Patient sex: M
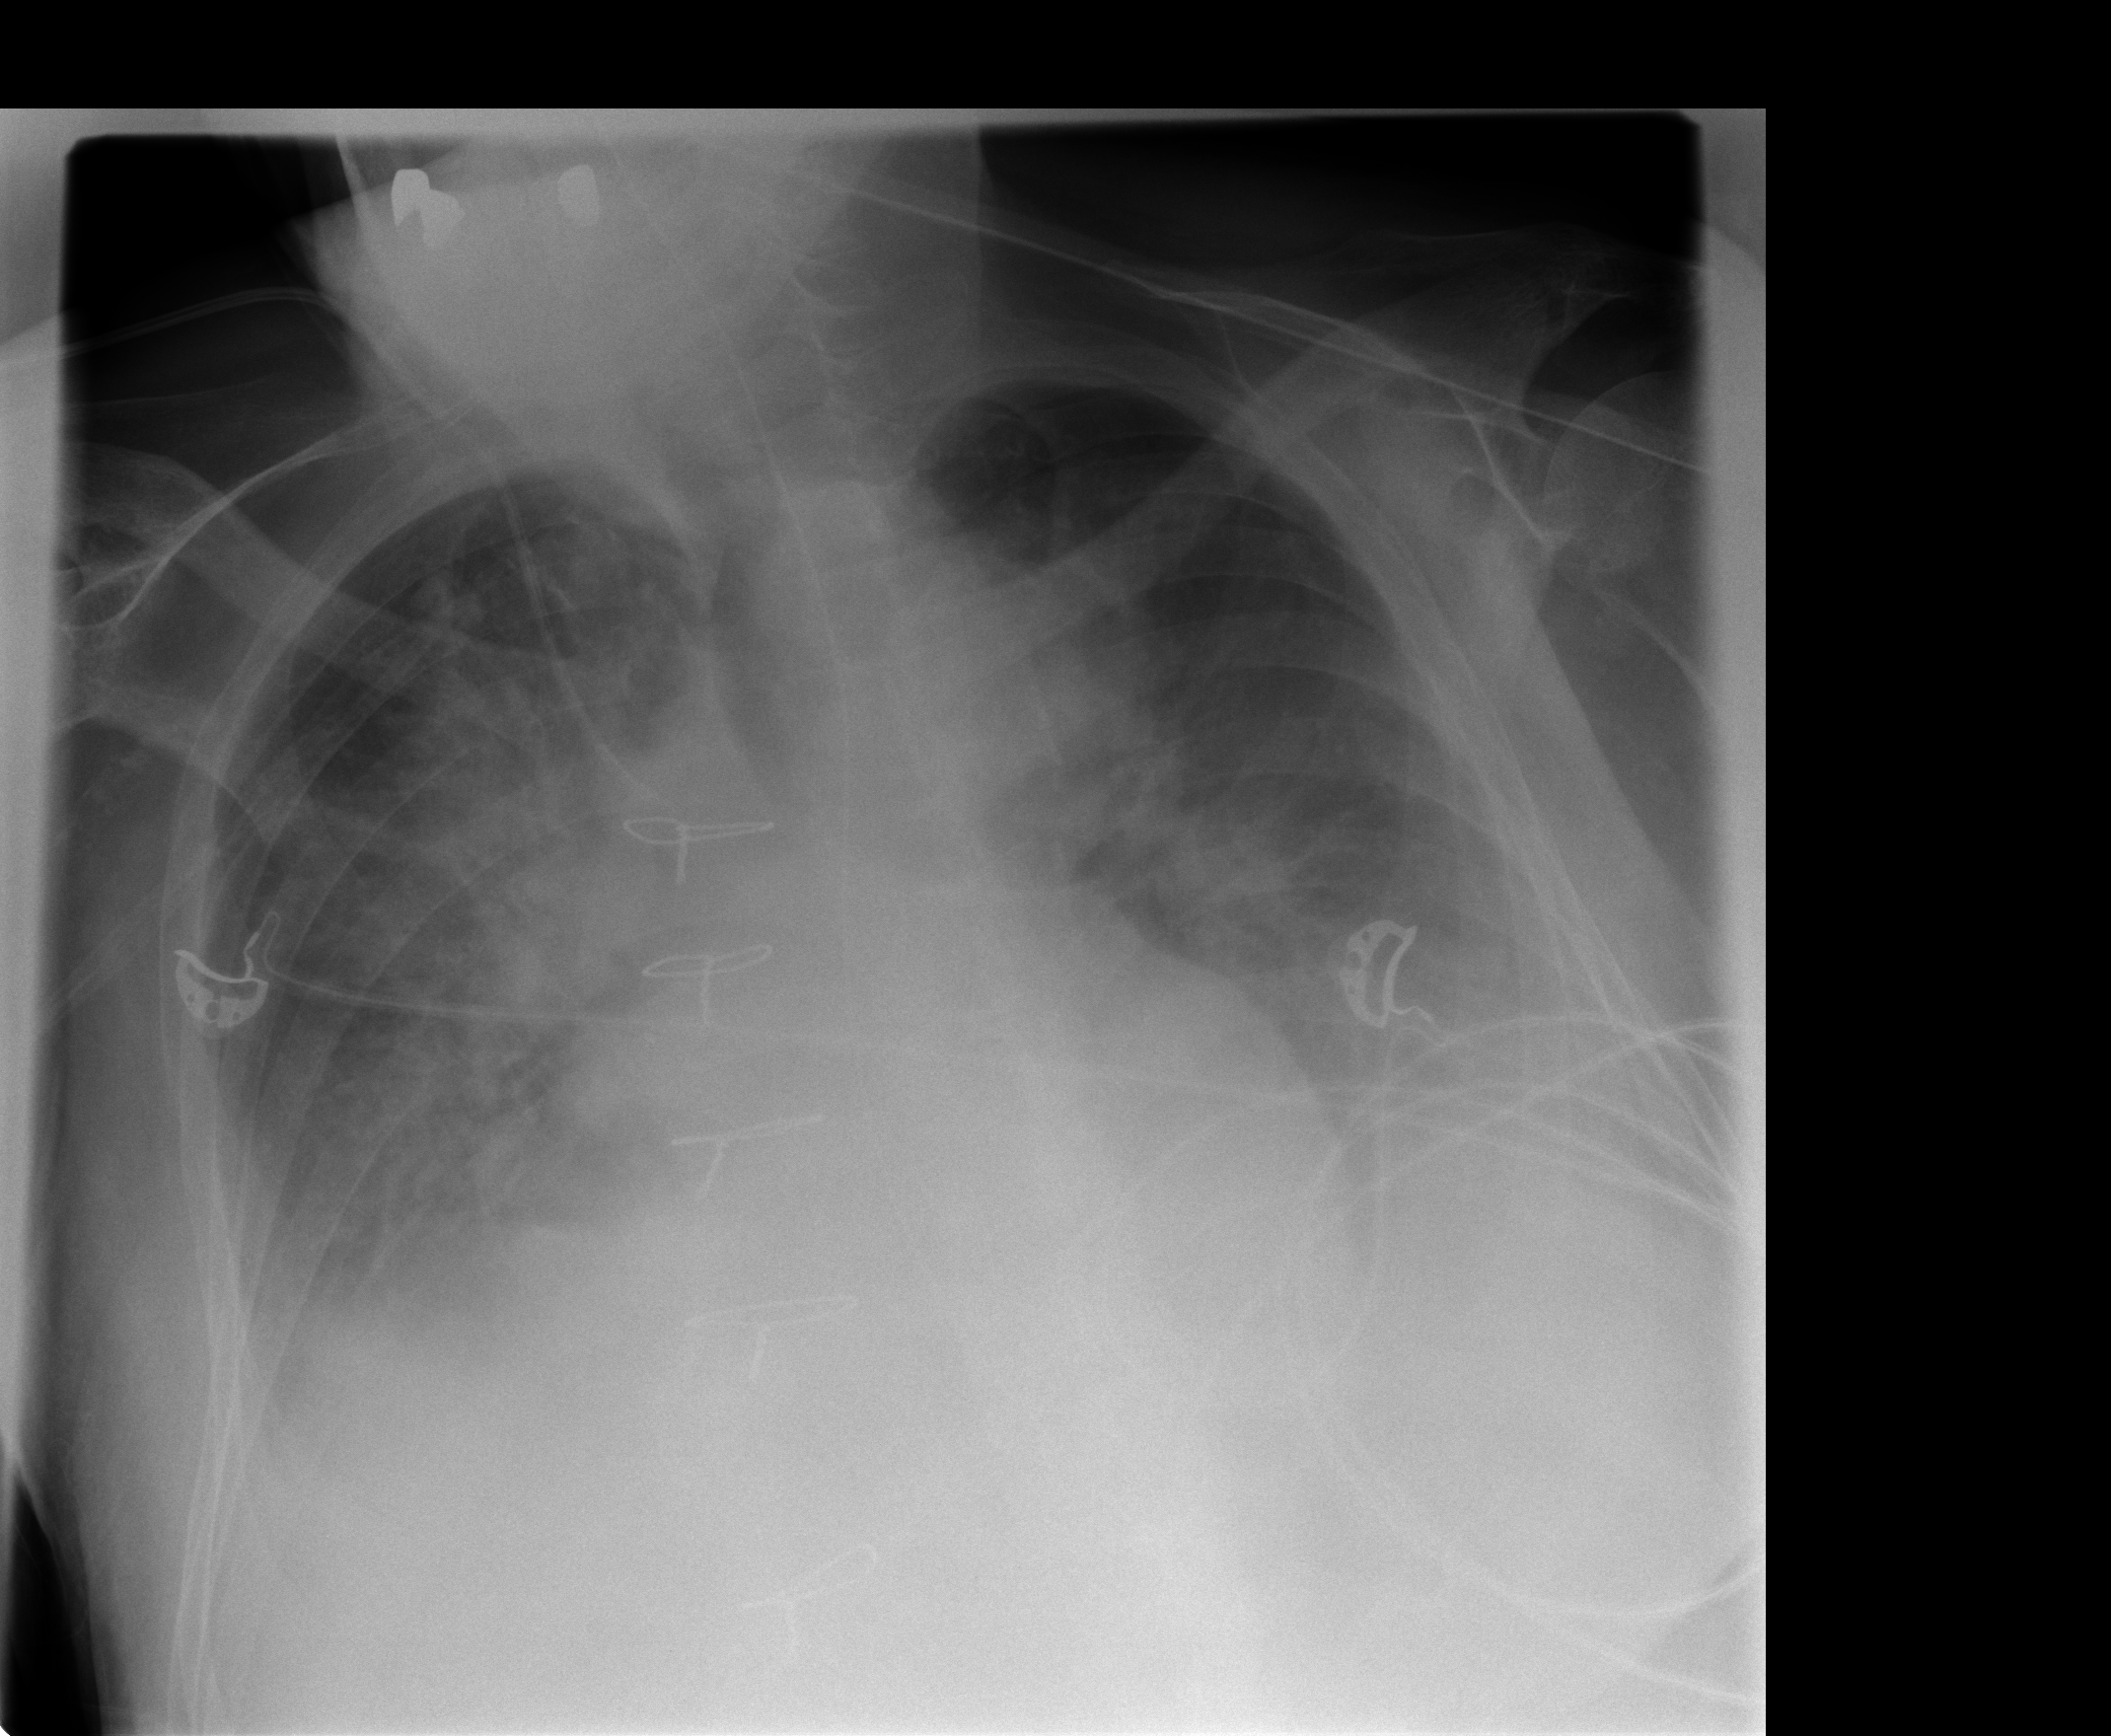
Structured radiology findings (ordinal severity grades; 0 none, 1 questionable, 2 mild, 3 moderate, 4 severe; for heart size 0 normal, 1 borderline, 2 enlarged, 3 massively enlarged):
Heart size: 2
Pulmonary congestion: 2
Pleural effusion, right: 2
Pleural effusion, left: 2
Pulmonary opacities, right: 2
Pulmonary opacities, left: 0
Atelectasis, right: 2
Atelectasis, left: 2